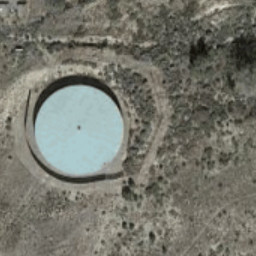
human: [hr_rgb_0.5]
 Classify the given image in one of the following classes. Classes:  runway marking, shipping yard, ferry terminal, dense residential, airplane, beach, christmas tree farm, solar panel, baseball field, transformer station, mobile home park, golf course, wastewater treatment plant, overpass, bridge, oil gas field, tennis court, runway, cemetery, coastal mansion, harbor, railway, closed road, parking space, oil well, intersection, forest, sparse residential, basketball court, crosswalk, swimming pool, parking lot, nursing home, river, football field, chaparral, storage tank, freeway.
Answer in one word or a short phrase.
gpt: storage tank